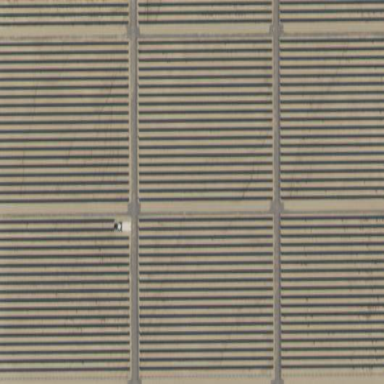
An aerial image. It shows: Solar generator utilizing photovoltaic panels.